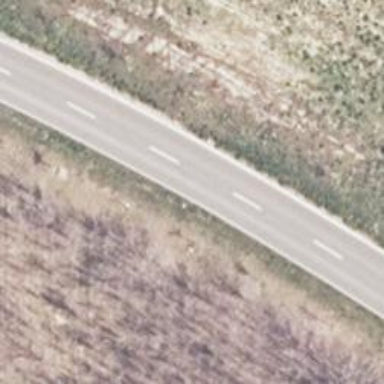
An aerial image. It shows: Asphalt road classified as tertiary.